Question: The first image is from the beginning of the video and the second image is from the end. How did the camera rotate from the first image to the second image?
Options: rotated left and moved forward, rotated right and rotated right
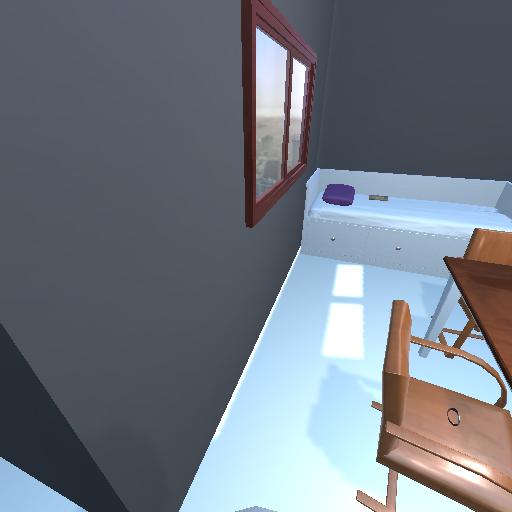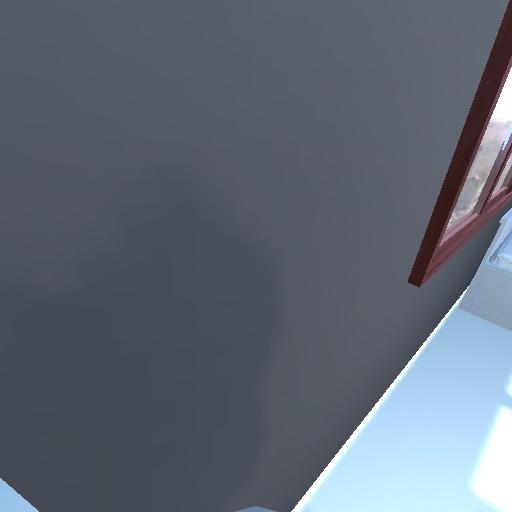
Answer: rotated left and moved forward